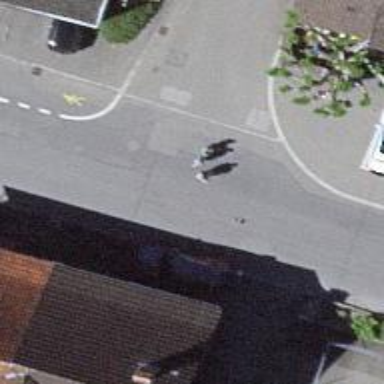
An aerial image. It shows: Unmarked crossing on the road.